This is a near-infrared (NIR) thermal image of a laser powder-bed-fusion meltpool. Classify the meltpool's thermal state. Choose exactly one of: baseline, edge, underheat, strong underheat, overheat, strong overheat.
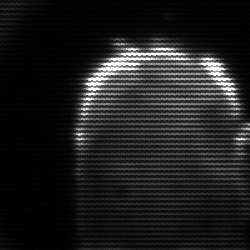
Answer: baseline